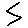
Label: zigzag